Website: ulta-beauty
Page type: customer-info-address
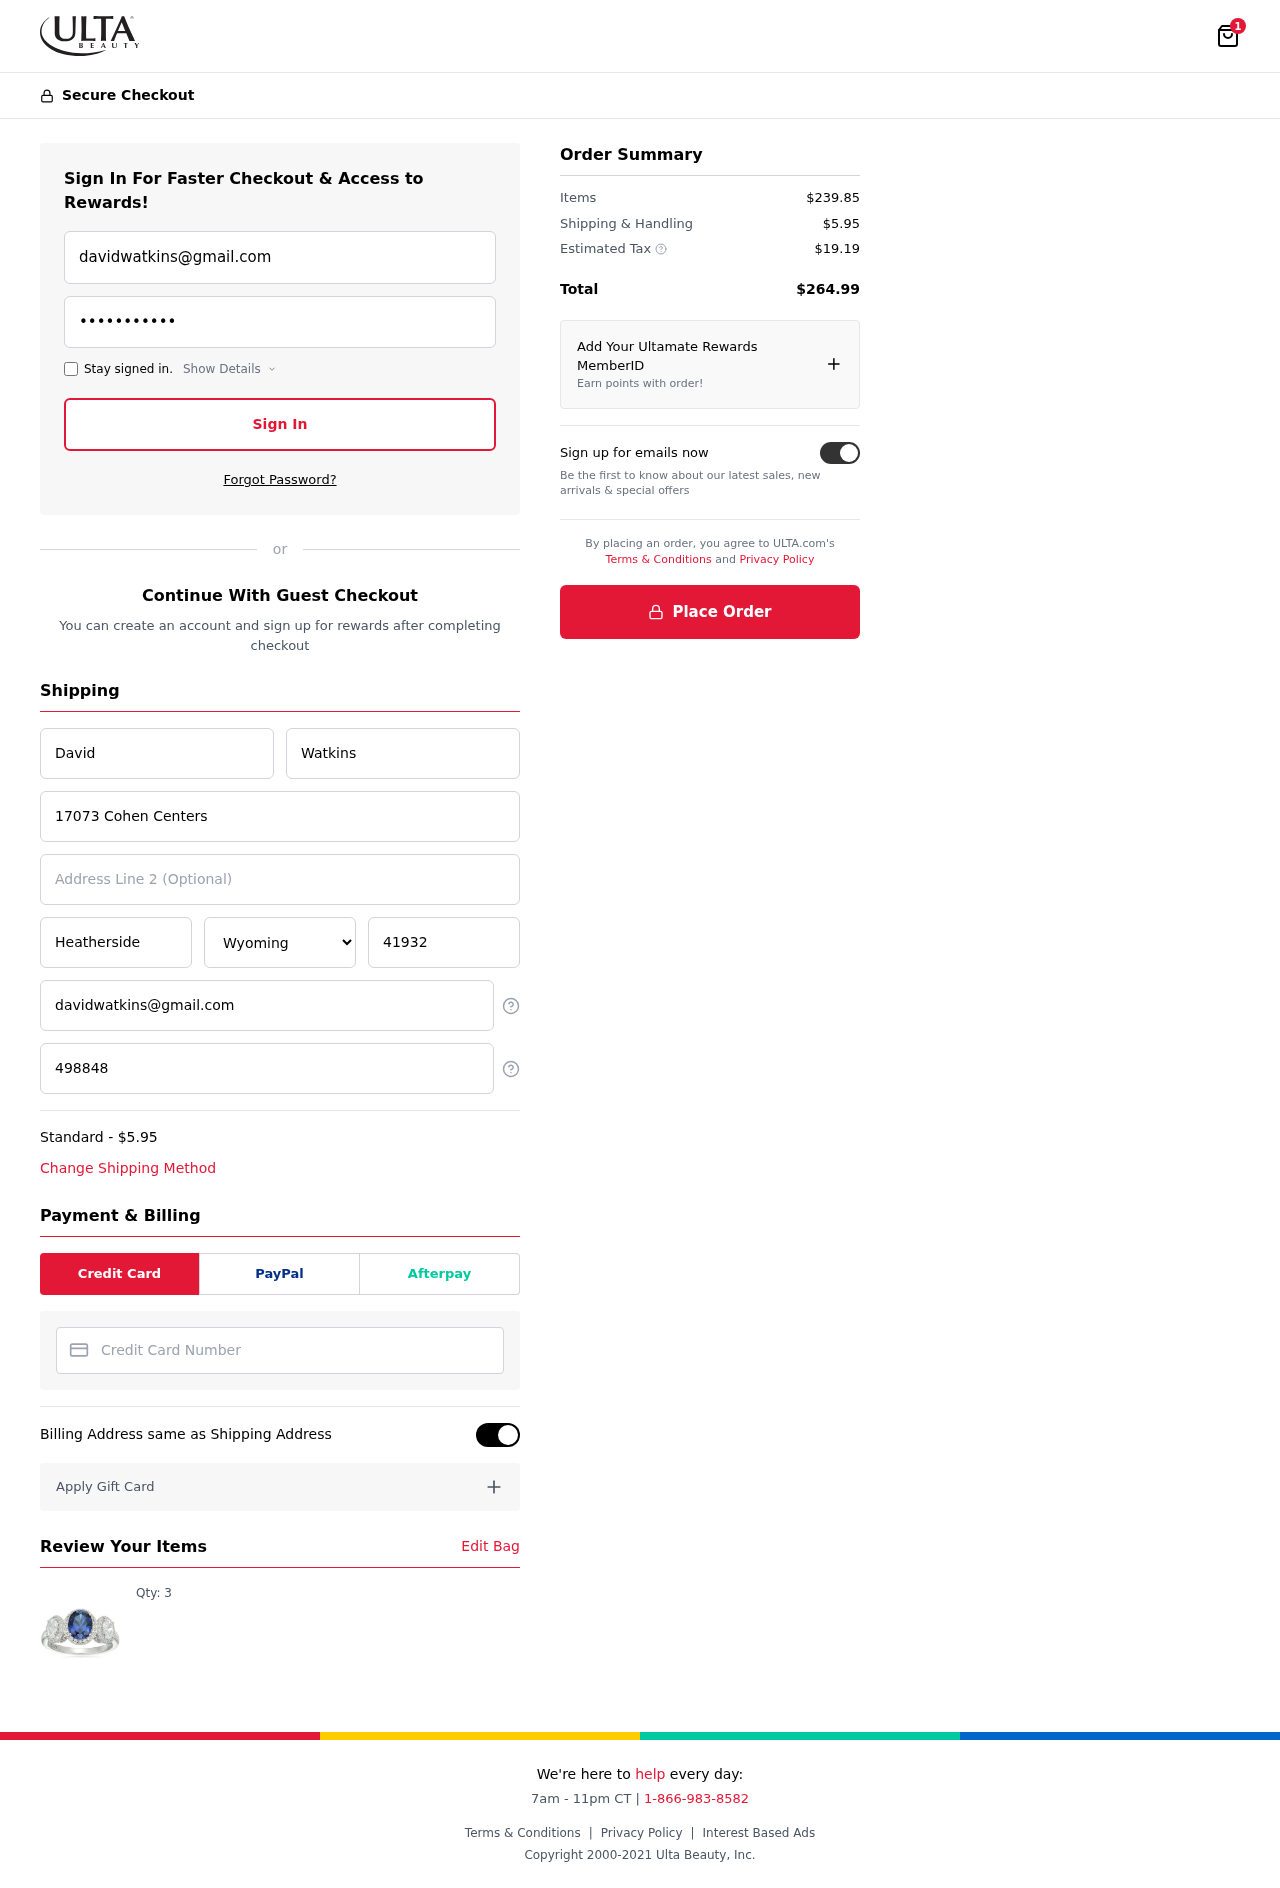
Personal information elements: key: PII_CARD_NUMBER
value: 6011 2875 1752 5157
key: PII_CITY
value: Heatherside
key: PII_EMAIL
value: davidwatkins@gmail.com
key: PII_FIRSTNAME
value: David
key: PII_LASTNAME
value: Watkins
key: PII_PHONE
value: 4988485117
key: PII_POSTCODE
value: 41932
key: PII_STATE
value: Wyoming
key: PII_STREET
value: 17073 Cohen Centers
Product elements: key: PRODUCT1_QUANTITY
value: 3
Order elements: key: ORDER_NUM_ITEMS
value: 1
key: ORDER_SHIPPING_COST
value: $5.95
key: ORDER_ITEMS_TOTAL
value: $239.85
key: ORDER_SHIPPING_COST2
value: $5.95
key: ORDER_TAX
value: $19.19
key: ORDER_TOTAL
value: $264.99